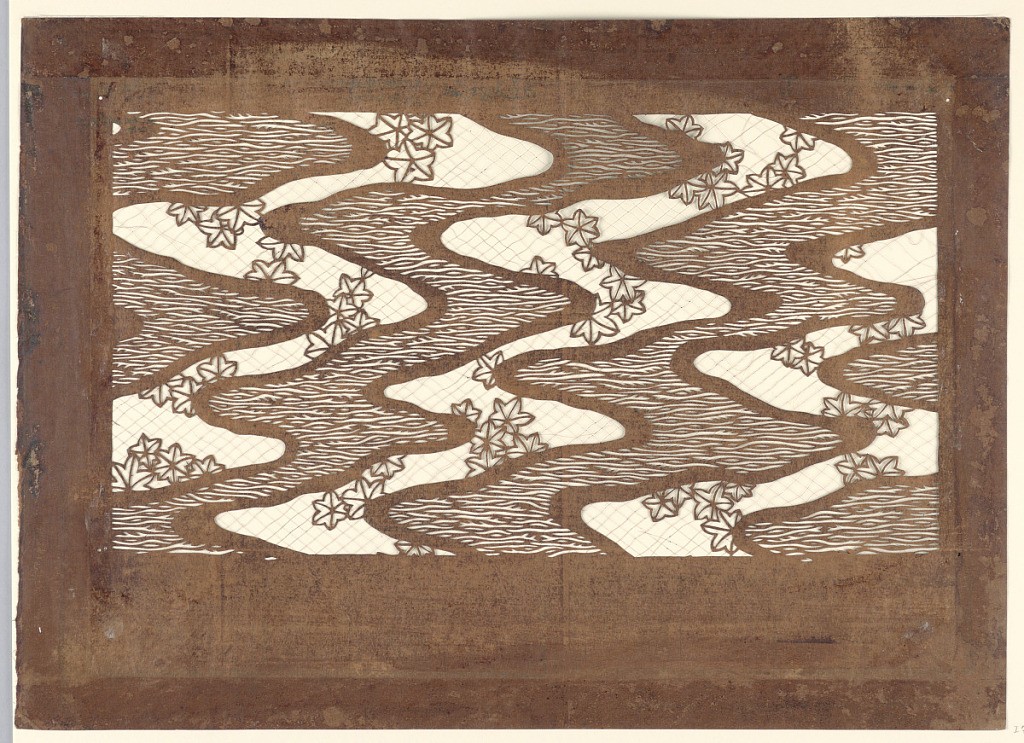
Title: Maple Leaves Reflected in Rippling Streams
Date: mid 18th - early 19th century
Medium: Mulberry paper (kozo washi) treated with fermented persimmon tannin (kakishibu), and silk threads (itoire)
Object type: Katagami
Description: Maples leaves floating in water is associated with the Tatsuta River. A stream located in Nara Prefecture. This motif has been popular since the tenth century. The dark zone of the stream contains detailed ripples. The light zone contains silk threads to support the stencil structure.